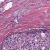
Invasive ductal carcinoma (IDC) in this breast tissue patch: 0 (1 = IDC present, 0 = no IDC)